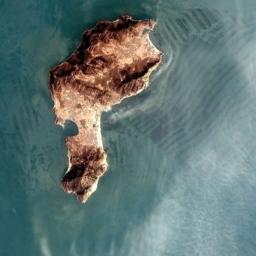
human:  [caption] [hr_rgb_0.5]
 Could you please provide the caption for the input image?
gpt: The irregularly shaped island is surrounded by blue sea water, And the island is a tan mountain .

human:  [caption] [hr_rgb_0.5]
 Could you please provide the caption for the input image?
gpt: The island is desolate .

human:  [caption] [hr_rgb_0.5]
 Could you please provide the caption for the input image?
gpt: The island is surrounded by water .

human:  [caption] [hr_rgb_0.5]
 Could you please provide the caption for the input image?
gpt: The island with rugged terrain is surrounded by green waters .

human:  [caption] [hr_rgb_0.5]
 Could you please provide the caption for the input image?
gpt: The brown island with some mountains is surrounded by green water .